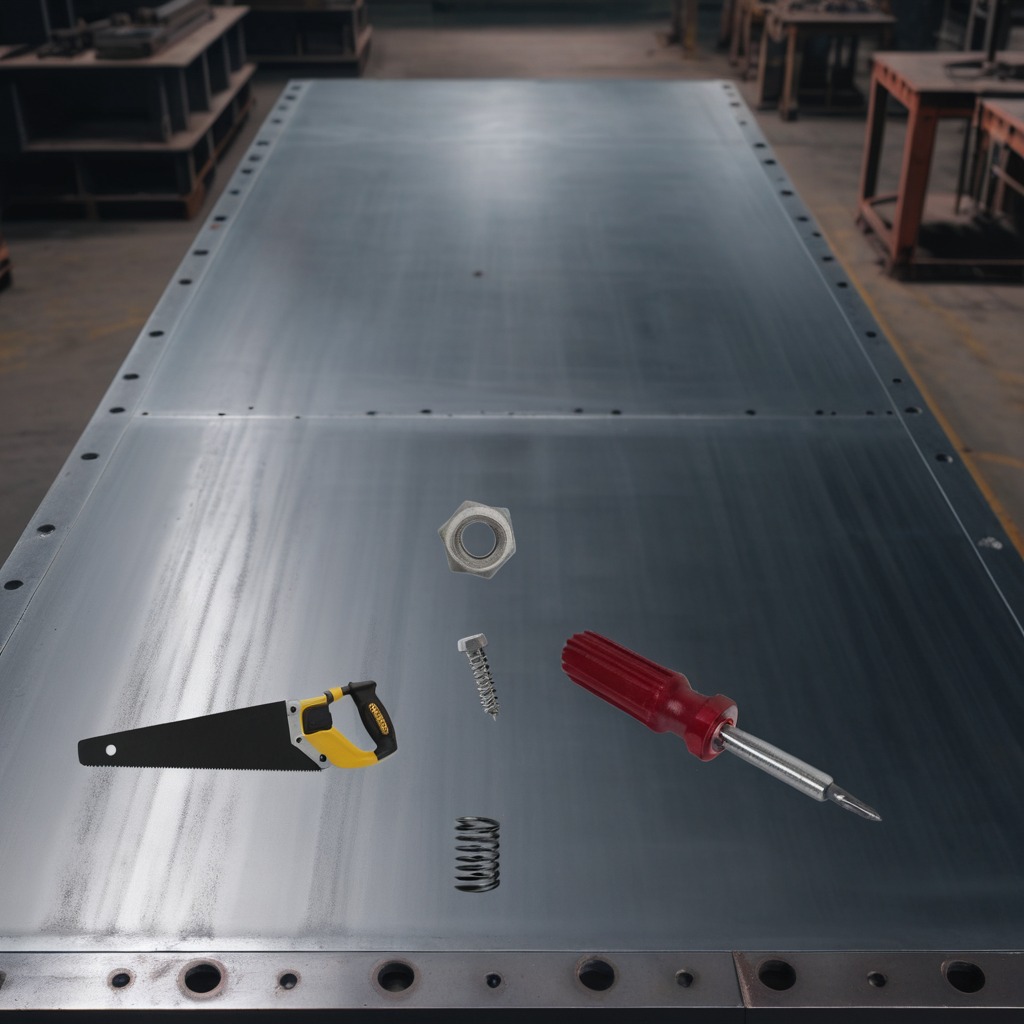
A metal machine screw, a coiled metal spring, a handheld metal saw, a screwdriver, and a metal nut are lying on the cold steel table.